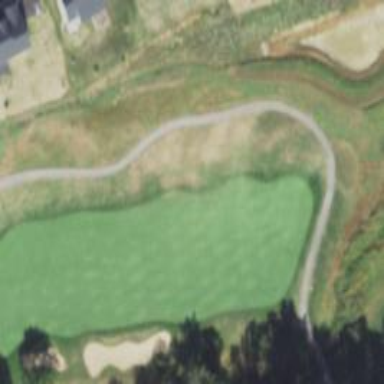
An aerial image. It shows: View of golf hole.